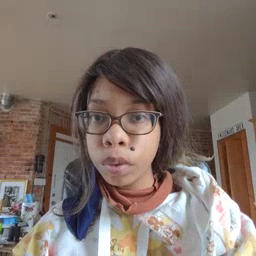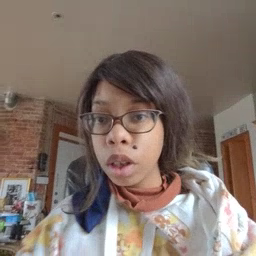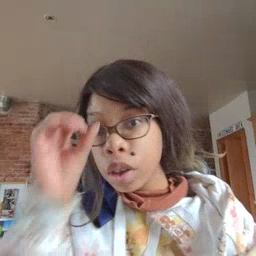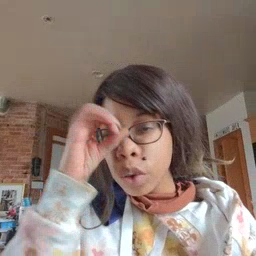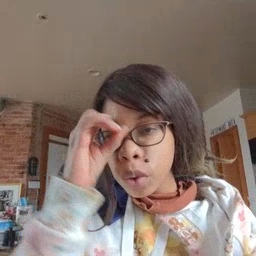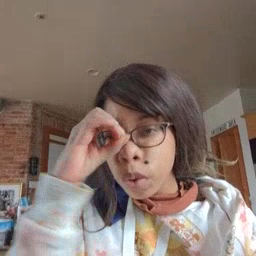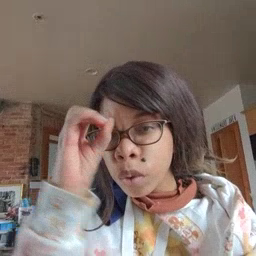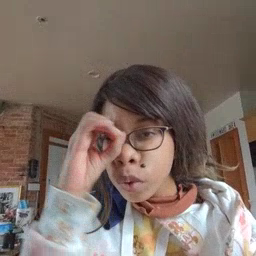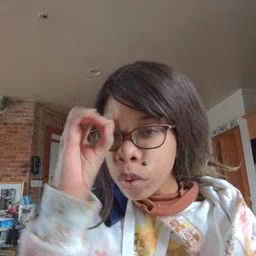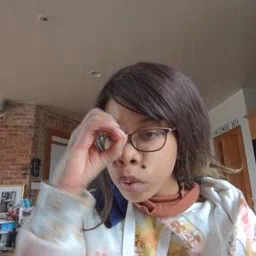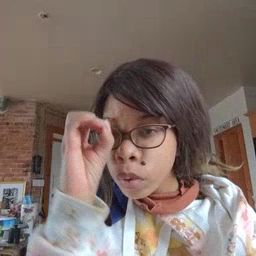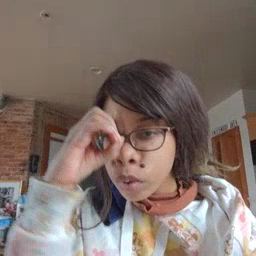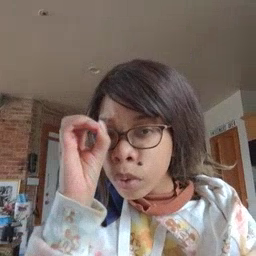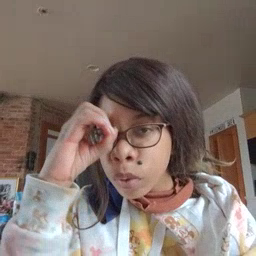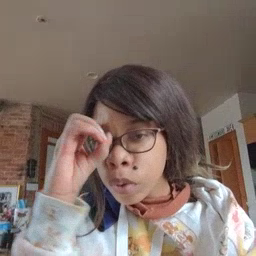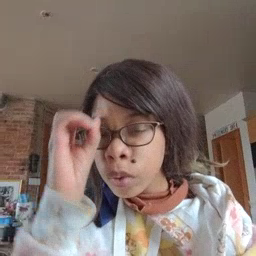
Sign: owl